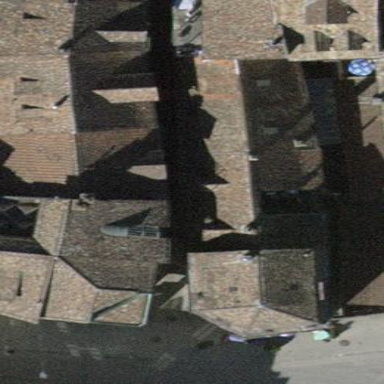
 oriented along one side. The building itself is colored linen."